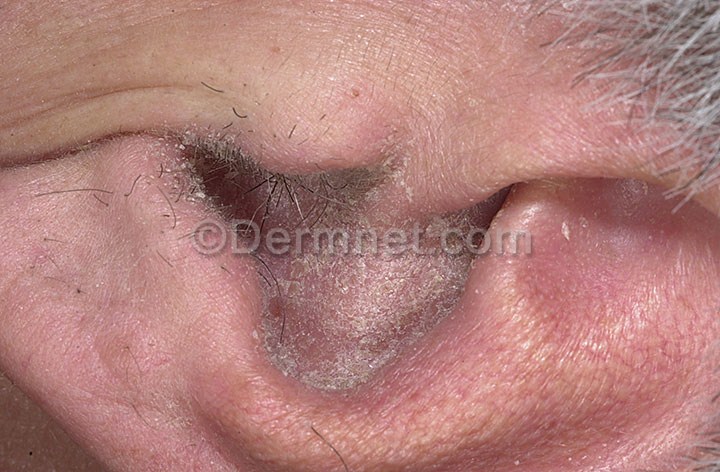
Disease: Psoriasis pictures Lichen Planus and related diseases